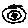
Label: circle